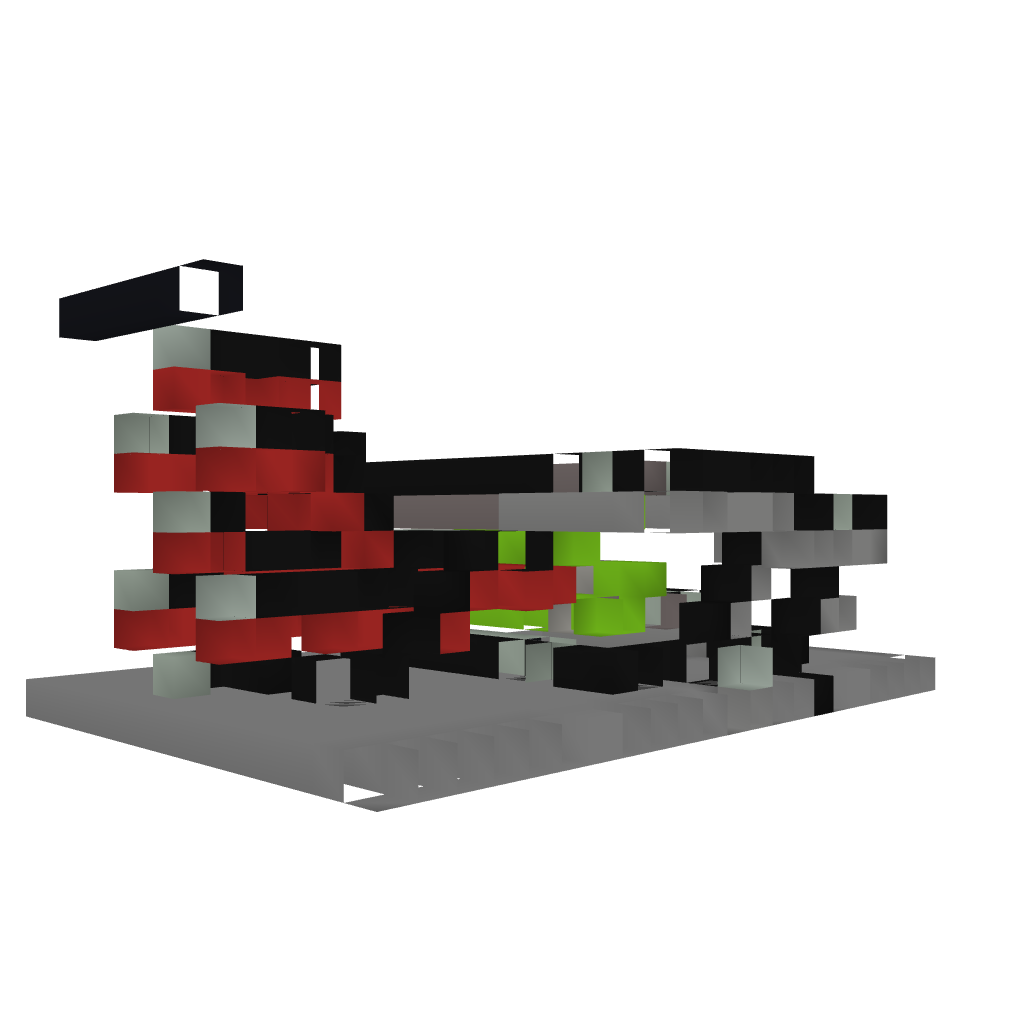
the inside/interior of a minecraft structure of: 9-0 Countdown